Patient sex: M
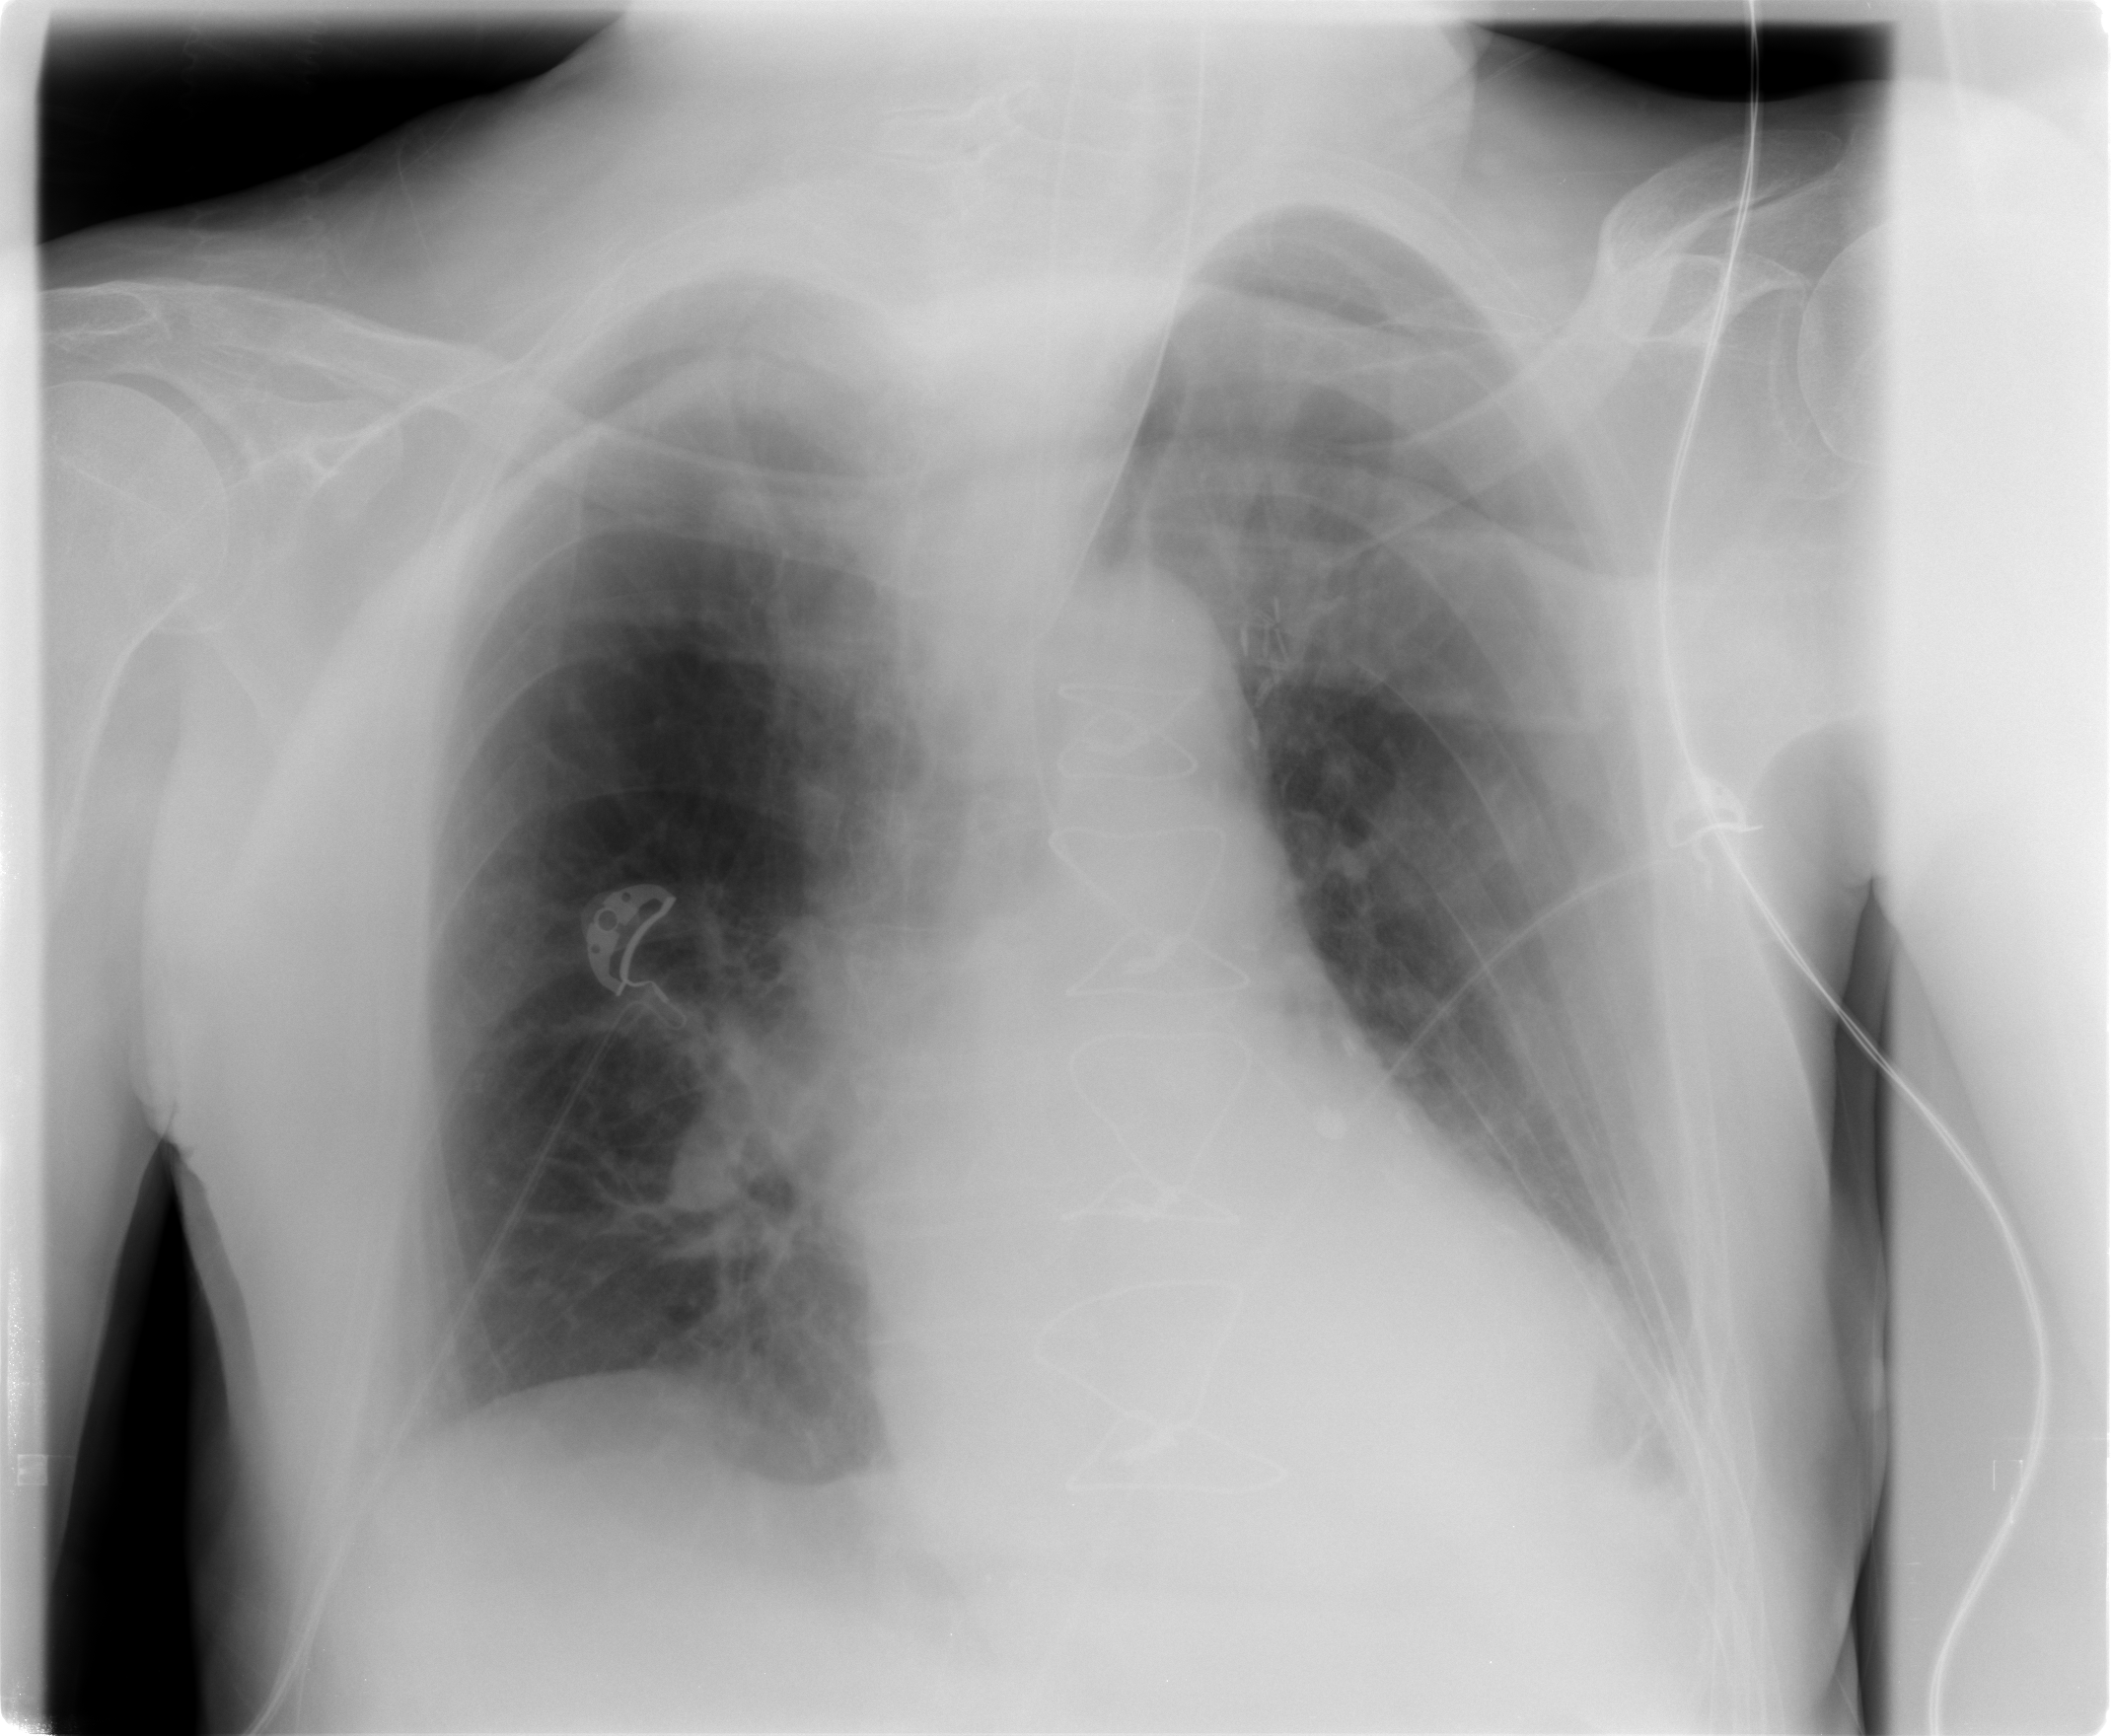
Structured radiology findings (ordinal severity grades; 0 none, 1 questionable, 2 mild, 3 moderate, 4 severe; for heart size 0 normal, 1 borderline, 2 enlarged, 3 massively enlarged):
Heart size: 0
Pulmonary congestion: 2
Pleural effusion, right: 0
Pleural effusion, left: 2
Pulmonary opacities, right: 0
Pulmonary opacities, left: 0
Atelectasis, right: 0
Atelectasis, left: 2